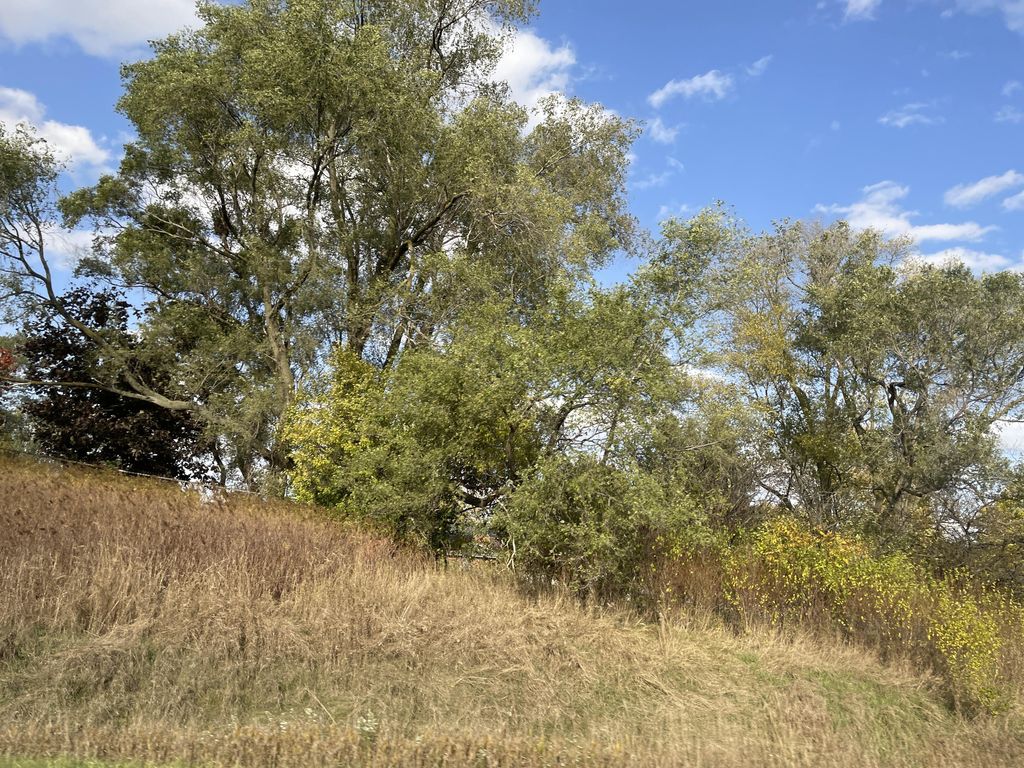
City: kitchener-waterloo